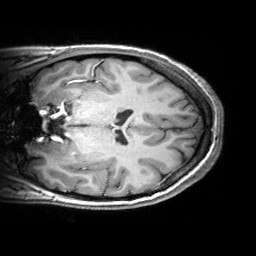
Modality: T1w
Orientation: coronal
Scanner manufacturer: siemens
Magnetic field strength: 3 T
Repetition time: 2.53 s
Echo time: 0.00299 s